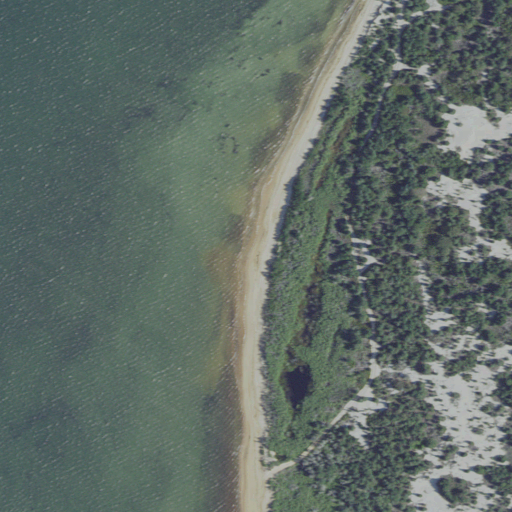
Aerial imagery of cape in Massachusetts named Whistler Point containing open water, barren land, herbaceous wetlands, low intensity development, medium intensity development, high intensity development, and open development